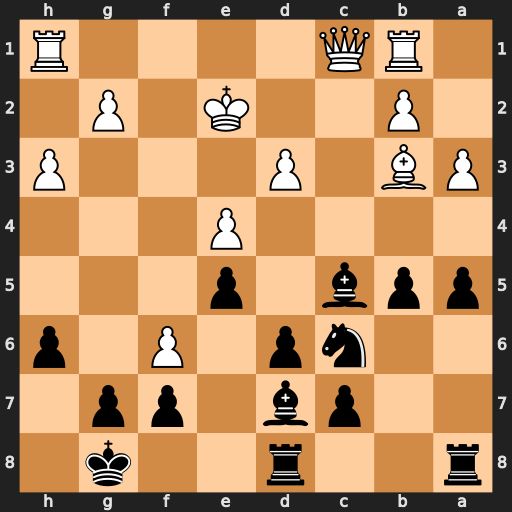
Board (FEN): r2r2k1/2pb1pp1/2np1P1p/ppb1p3/4P3/PB1P3P/1P2K1P1/1RQ4R
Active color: b
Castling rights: -
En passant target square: -
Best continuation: Nd4+ Ke1 Nxb3